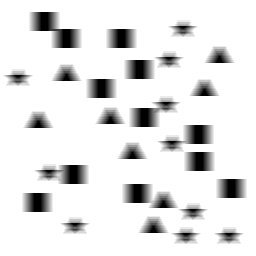
Squares: 12
Triangles: 8
Stars: 10
Total shapes: 30